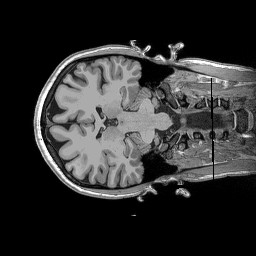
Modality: T1w
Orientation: axial
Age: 24
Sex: female